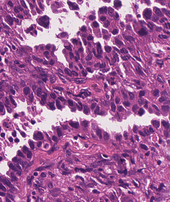
Tumor epithelial tissue: yes
Tumor-associated stroma tissue: yes
Normal tissue: no